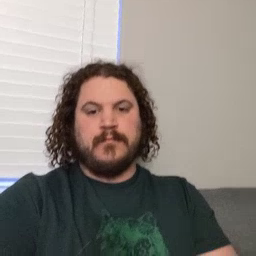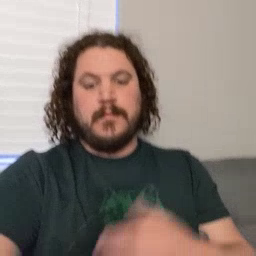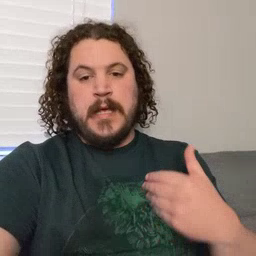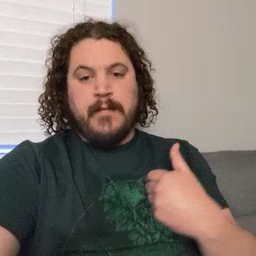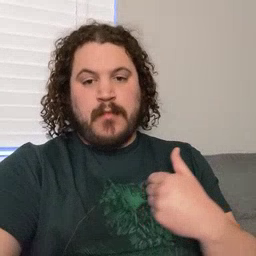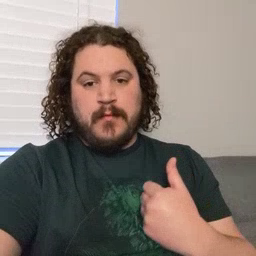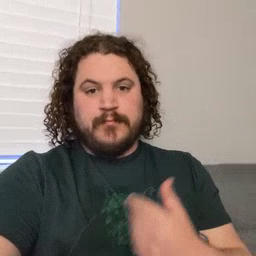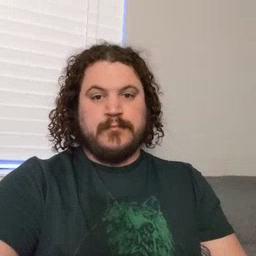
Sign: animal